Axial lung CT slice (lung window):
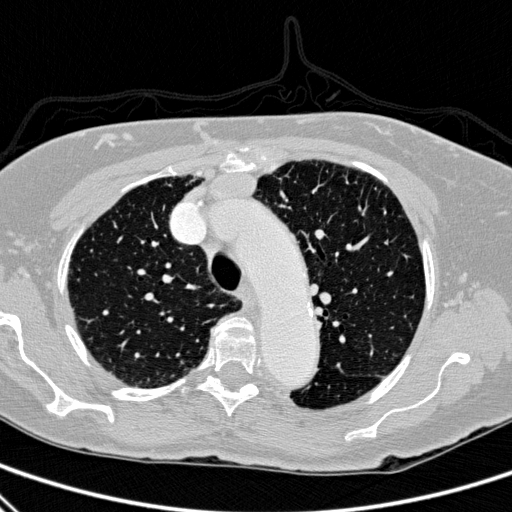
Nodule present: no